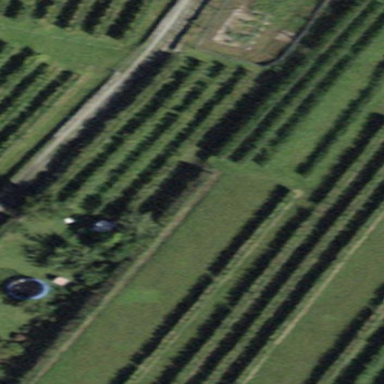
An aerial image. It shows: Vineyard.